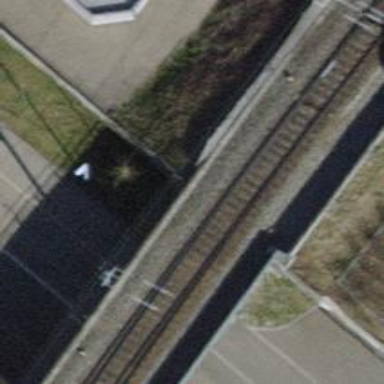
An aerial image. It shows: Single-track railway bridge with contact lines for electrification.